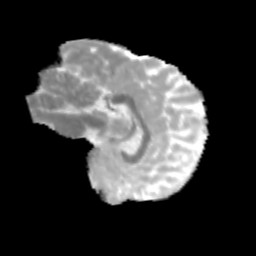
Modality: MD
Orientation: sagittal
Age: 10
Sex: female
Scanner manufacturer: siemens
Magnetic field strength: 3 T
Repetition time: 3.8 s
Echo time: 0.07 s